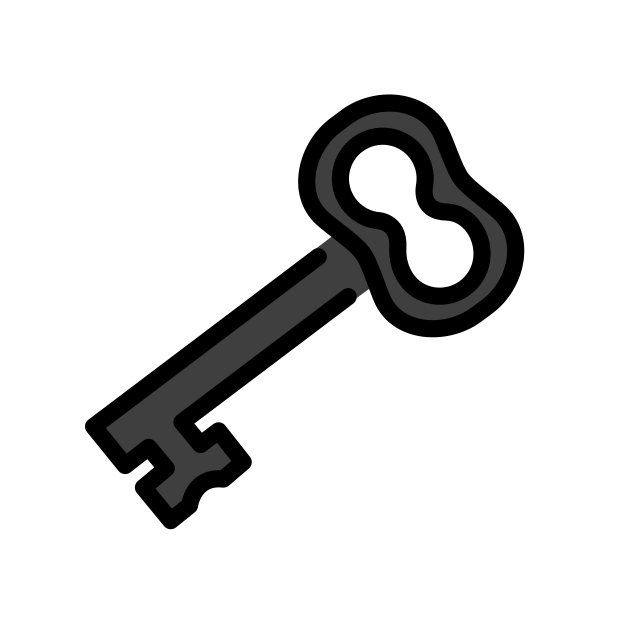
Emoji: 🗝
Name: old key
Unicode: 0x1f5dd